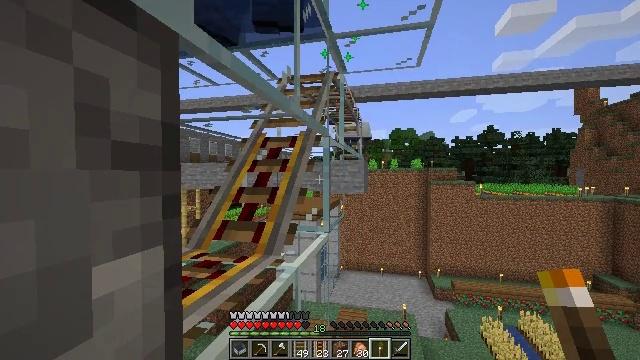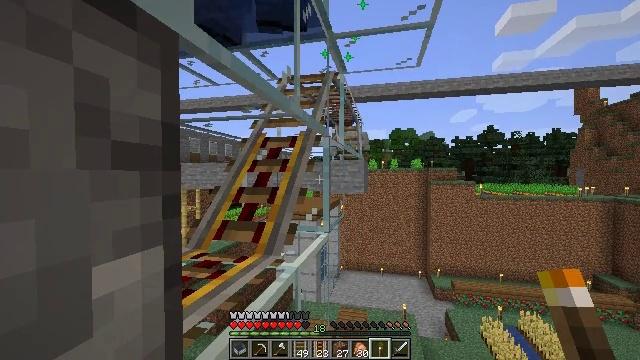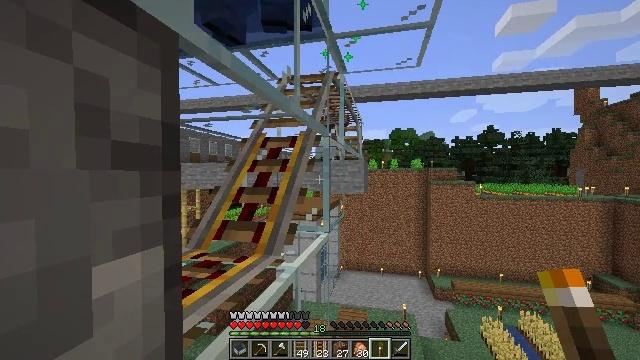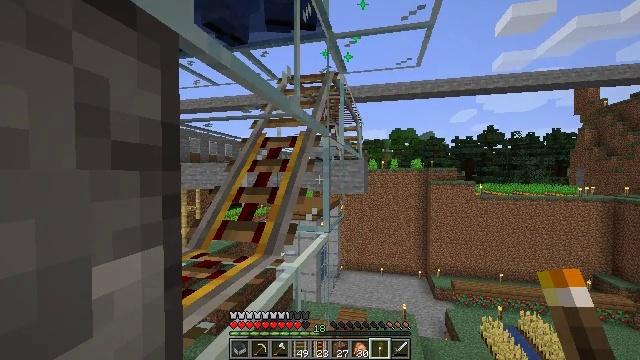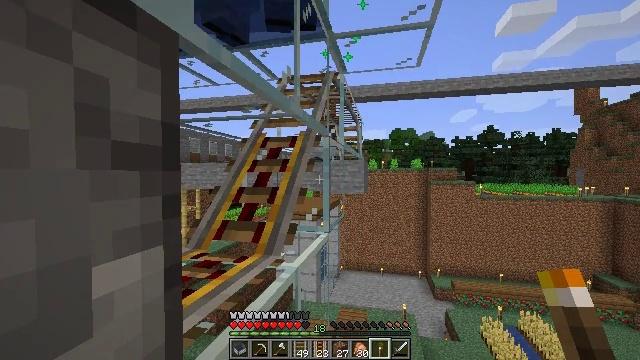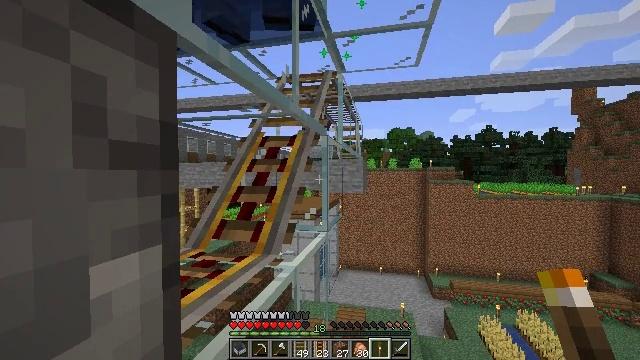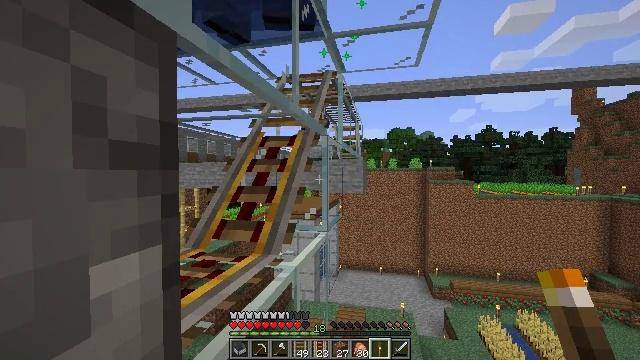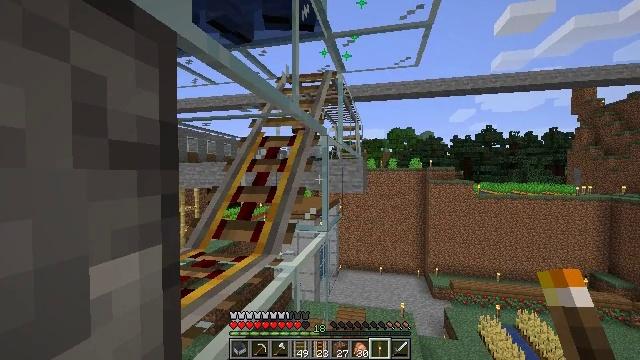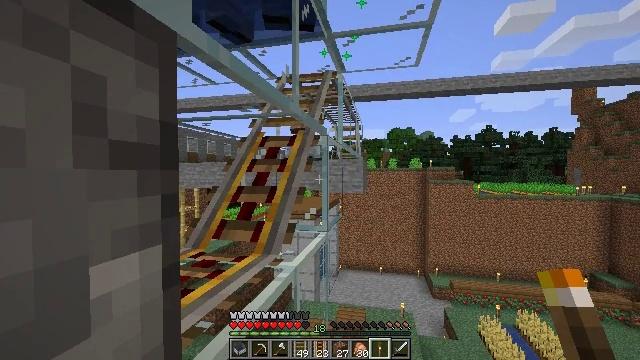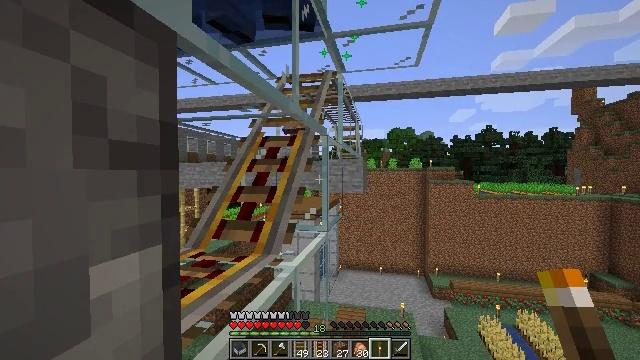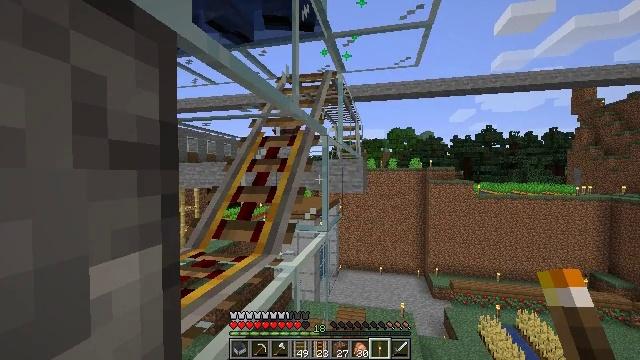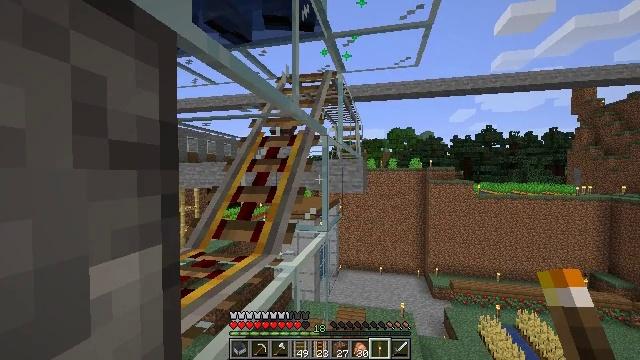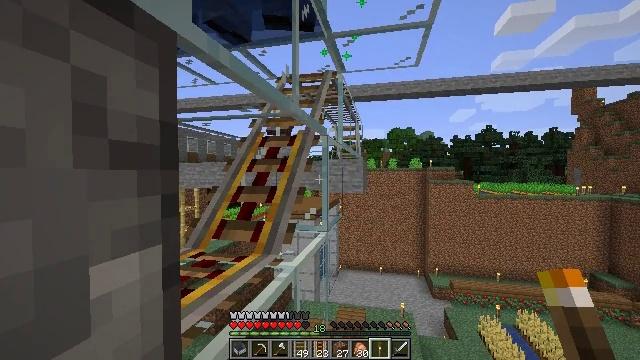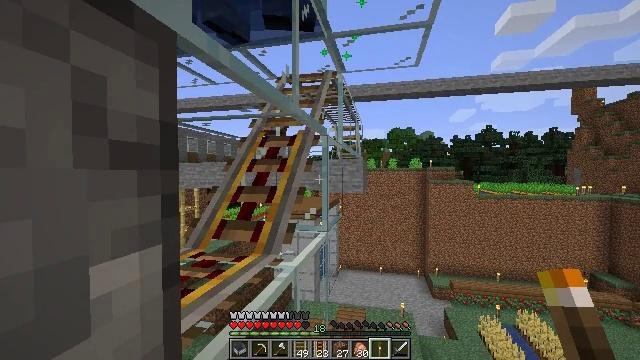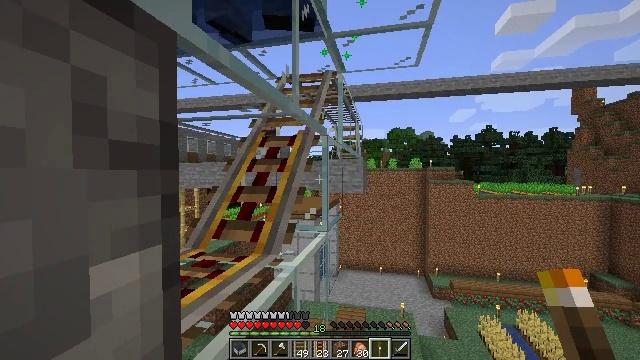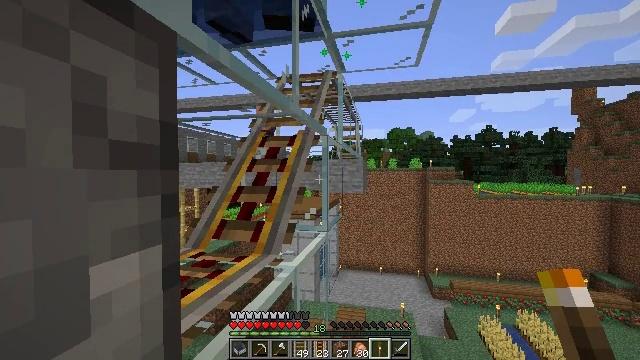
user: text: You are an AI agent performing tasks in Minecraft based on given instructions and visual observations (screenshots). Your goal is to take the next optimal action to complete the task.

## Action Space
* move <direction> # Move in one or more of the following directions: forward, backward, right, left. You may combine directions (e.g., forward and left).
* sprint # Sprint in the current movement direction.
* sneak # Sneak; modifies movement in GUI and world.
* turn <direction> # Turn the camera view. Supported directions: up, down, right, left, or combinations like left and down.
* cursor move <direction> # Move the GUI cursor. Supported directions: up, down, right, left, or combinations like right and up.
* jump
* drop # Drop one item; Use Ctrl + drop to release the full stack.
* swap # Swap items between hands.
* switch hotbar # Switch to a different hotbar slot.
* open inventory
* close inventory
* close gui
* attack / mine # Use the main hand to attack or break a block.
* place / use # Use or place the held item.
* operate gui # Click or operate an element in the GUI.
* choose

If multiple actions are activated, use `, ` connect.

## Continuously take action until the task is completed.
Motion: motion action
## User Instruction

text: Pick up the rail by attacking it.
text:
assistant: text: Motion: no_op
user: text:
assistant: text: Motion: no_op
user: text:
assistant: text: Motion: no_op
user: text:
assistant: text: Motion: no_op
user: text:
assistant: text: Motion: no_op
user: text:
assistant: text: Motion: no_op
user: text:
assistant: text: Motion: no_op
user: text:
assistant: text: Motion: no_op
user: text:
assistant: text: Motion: no_op
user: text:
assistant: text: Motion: no_op
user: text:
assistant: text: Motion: no_op
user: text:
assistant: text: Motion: no_op
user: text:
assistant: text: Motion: no_op
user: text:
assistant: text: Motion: no_op
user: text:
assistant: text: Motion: no_op
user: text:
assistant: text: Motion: no_op
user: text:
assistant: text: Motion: no_op
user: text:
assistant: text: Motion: no_op
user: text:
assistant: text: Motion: no_op
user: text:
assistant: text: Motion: no_op
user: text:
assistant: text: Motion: no_op
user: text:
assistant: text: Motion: no_op
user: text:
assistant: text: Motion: no_op
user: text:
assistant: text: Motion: no_op
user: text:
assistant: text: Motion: no_op
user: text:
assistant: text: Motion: no_op
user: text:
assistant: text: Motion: no_op
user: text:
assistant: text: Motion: turn down
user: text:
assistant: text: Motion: turn right and down
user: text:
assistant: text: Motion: turn right and down